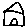
Label: house